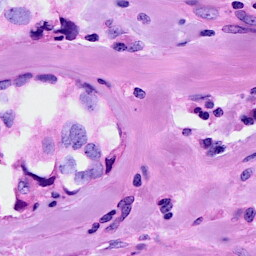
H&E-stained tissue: Breast